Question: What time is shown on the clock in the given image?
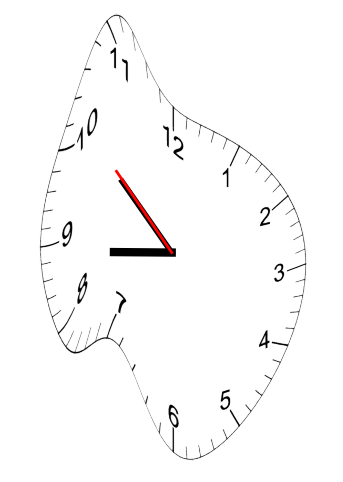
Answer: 08:51:52